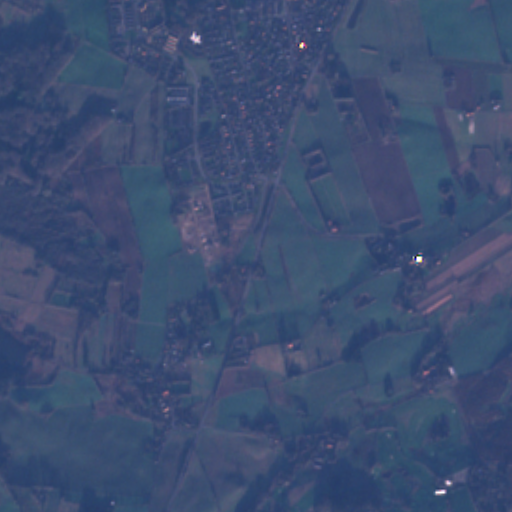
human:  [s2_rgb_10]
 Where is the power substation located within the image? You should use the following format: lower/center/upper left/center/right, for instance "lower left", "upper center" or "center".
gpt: The power substation is located in the upper right of the image.
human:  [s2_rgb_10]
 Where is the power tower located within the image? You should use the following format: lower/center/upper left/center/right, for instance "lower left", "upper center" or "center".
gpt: The power tower is located in the upper right of the image.
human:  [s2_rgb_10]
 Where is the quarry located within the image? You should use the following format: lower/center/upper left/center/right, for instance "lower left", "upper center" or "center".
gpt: There is no quarry in the image.